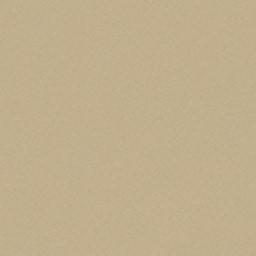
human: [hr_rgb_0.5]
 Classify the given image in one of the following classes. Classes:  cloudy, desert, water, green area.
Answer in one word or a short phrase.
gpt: desert